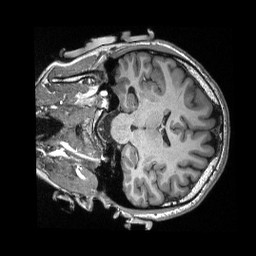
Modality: T1w
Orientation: coronal
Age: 18
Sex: female
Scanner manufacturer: siemens
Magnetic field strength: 3 T
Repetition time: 2.3 s
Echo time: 0.00308 s